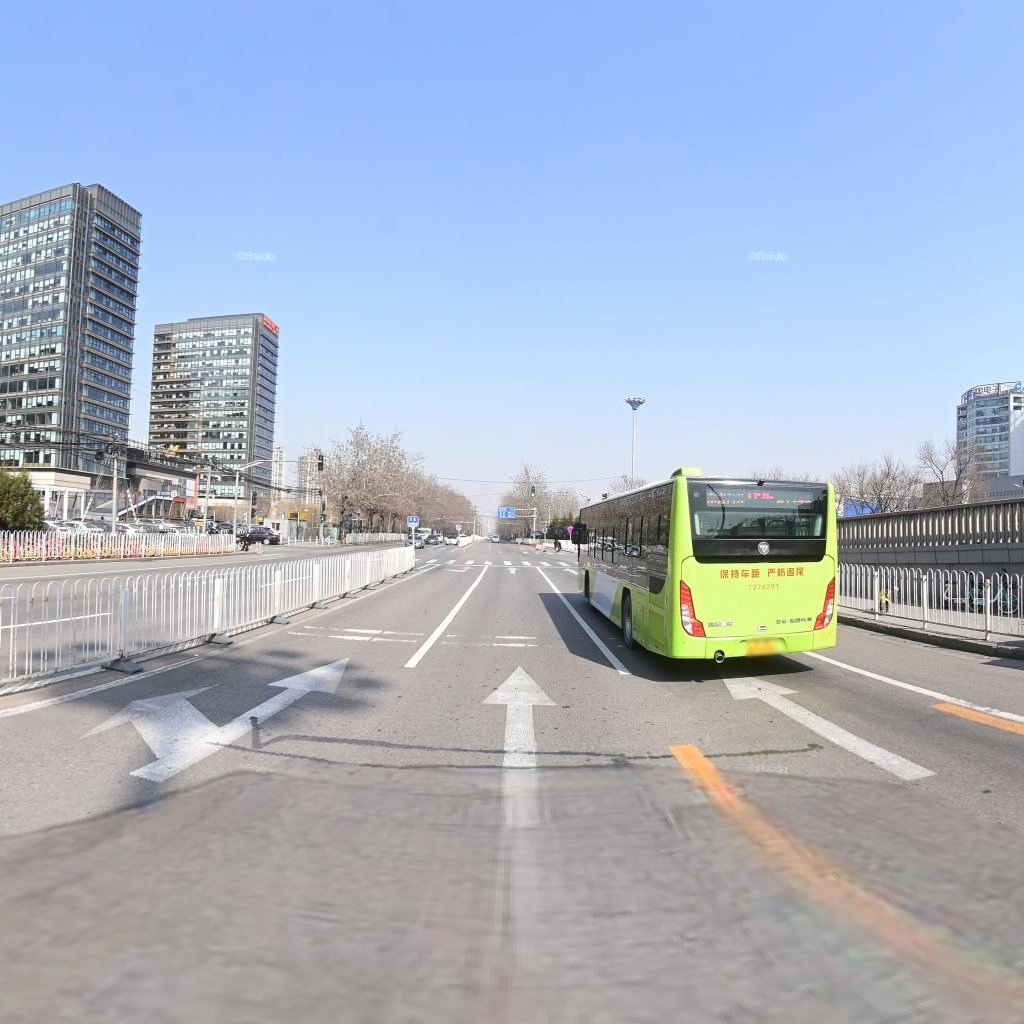
Region: Chaoyang
Road damage annotations: transverse patch, transverse patch, transverse patch